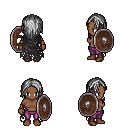
a pixel art fantasy rpg character, female body template, human, dark skin, black tattered cape, magenta pants, gray long hairstyle, leather bracers, brown shoes, shield, four views (front, back, left, right), 2x2 character sprite sheet, small pixel art, hard edges, no anti-aliasing